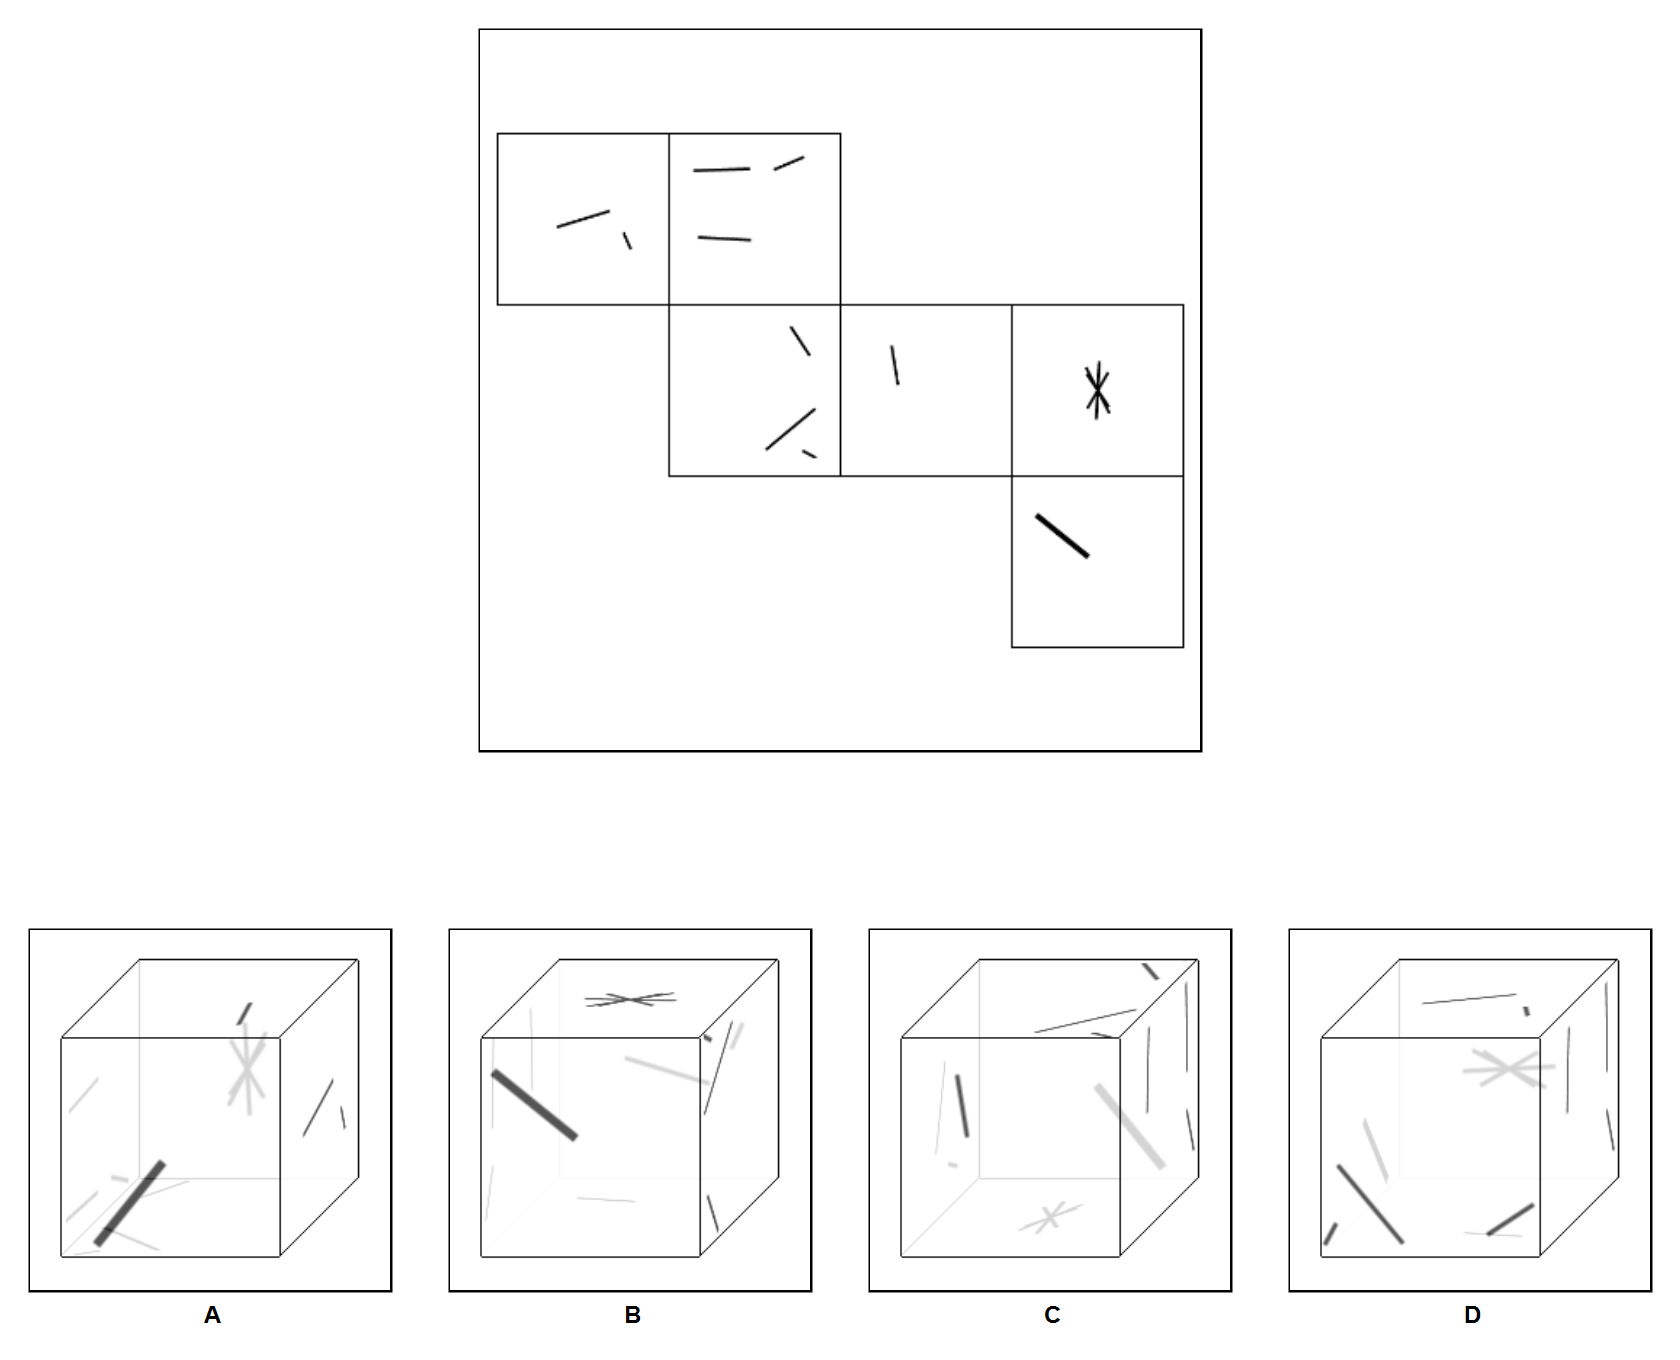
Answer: D